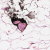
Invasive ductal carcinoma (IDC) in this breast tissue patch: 0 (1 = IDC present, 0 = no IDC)